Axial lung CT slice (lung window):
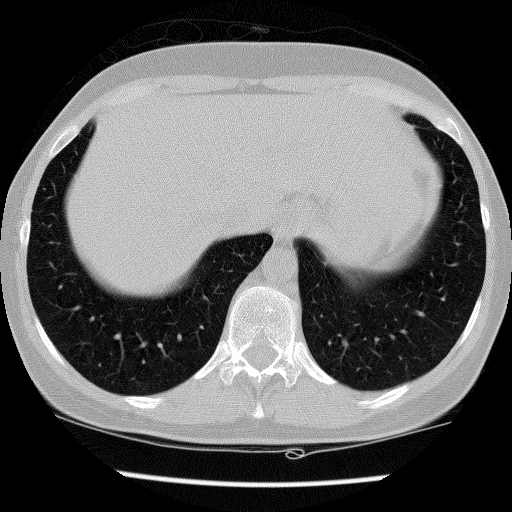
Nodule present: no